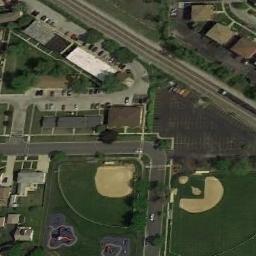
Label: baseball_diamond